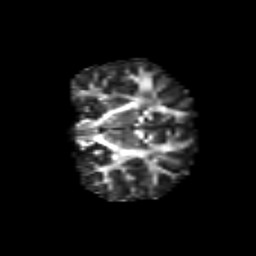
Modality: FA
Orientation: coronal
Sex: male
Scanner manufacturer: siemens
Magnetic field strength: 3 T
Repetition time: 5 s
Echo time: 0.071 s